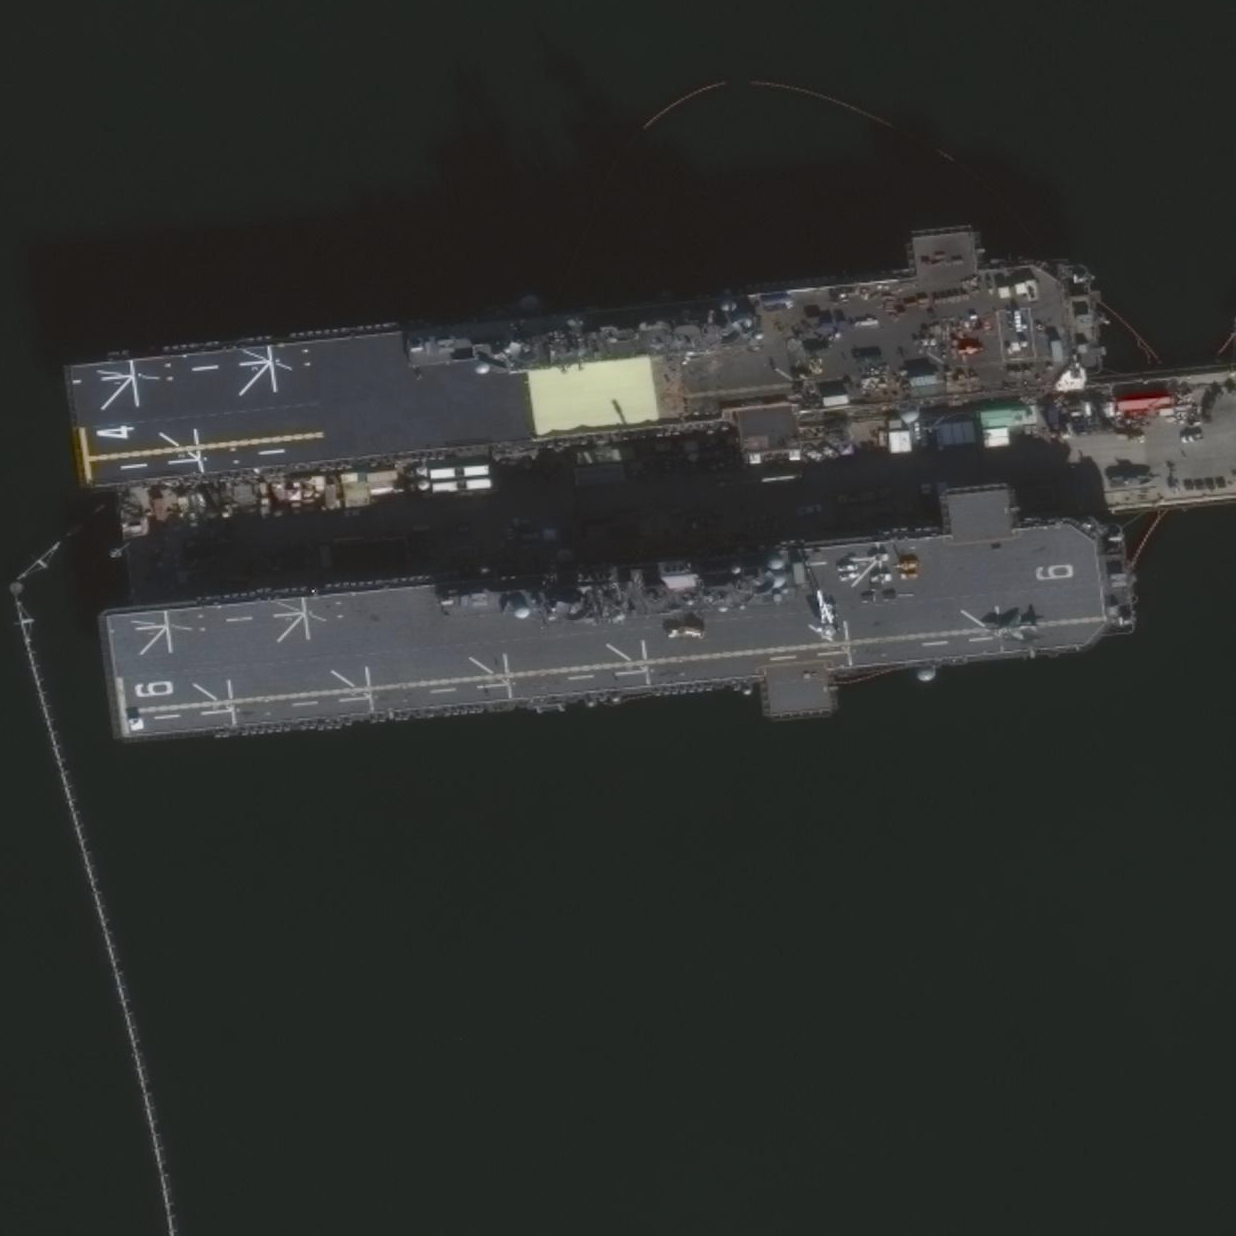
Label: assault